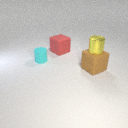
large red rubber cube to the left of large brown rubber cube